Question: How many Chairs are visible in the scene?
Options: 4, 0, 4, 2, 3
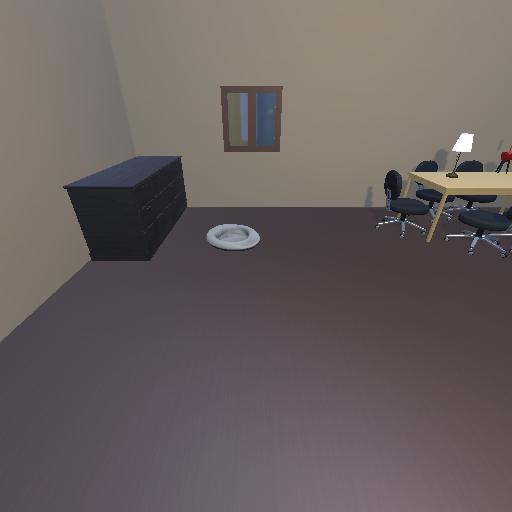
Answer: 4